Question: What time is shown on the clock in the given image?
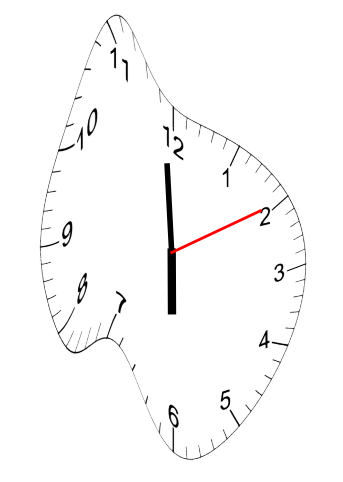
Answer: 05:59:10